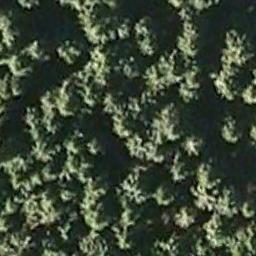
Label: forest